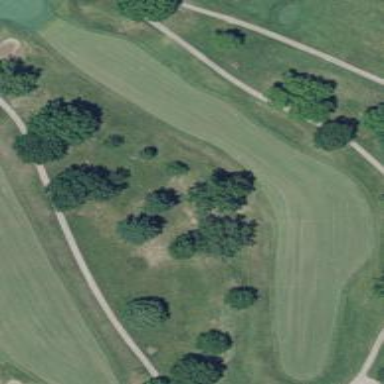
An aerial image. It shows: Grassy area designated as golf fairway.